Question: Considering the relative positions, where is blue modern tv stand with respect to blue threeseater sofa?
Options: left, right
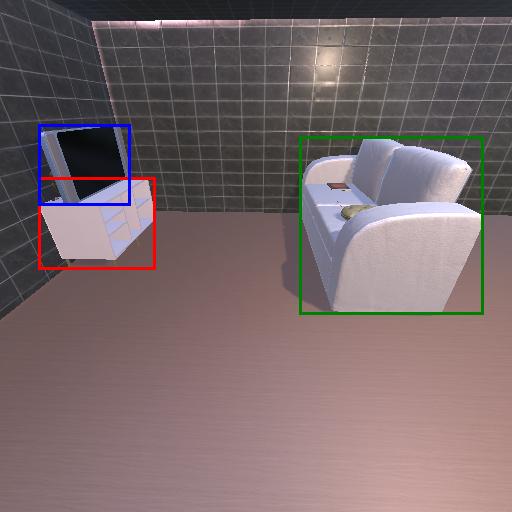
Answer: left